Interaction volume radius: 5 \u00c5
Interaction volume height: 15 \u00c5
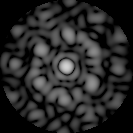
Disorder parameter: 0.5953